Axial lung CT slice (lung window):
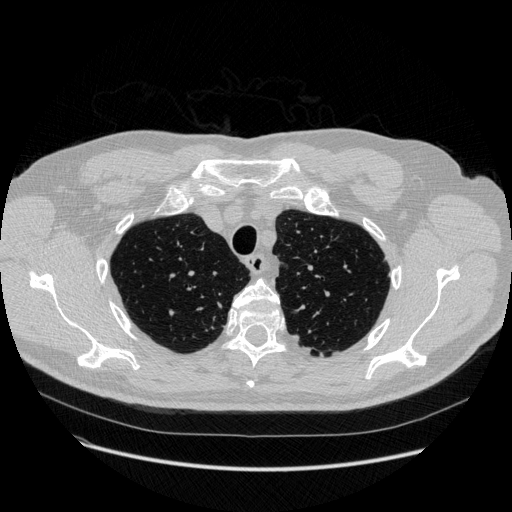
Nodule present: no